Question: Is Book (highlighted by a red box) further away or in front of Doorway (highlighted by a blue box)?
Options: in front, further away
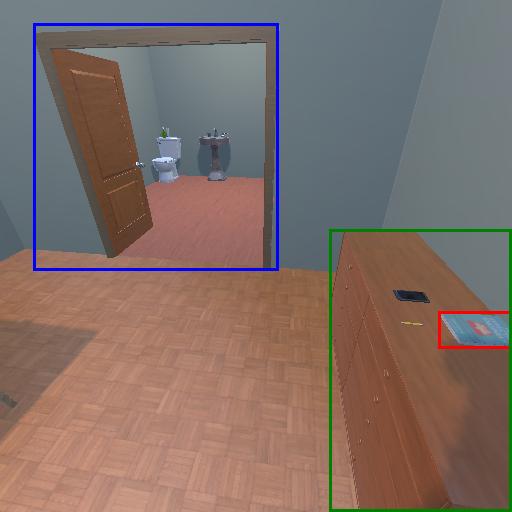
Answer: in front